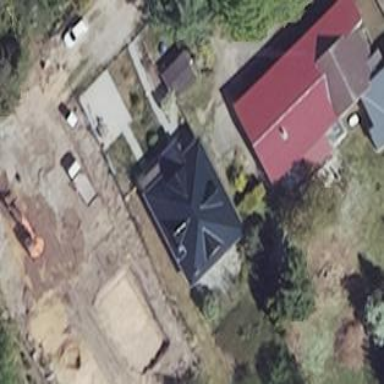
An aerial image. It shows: Simple and straightforward house.